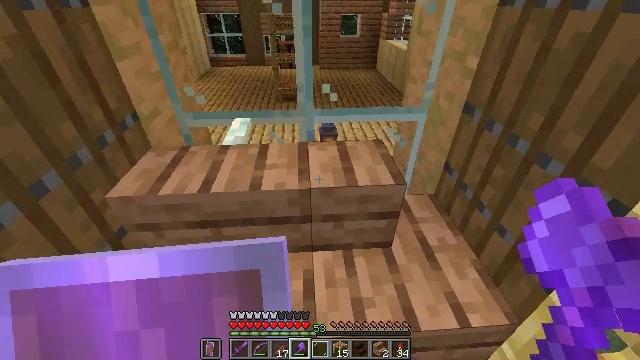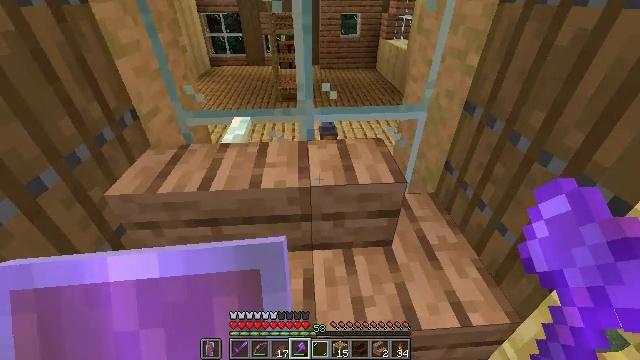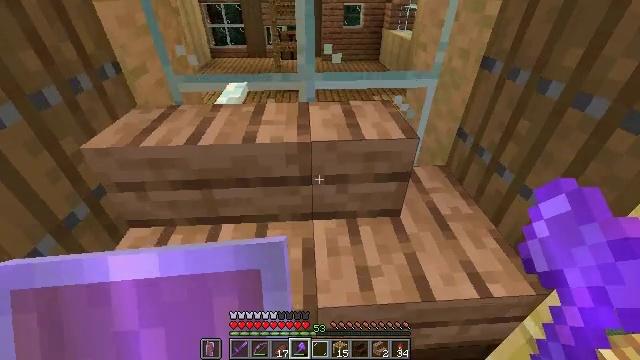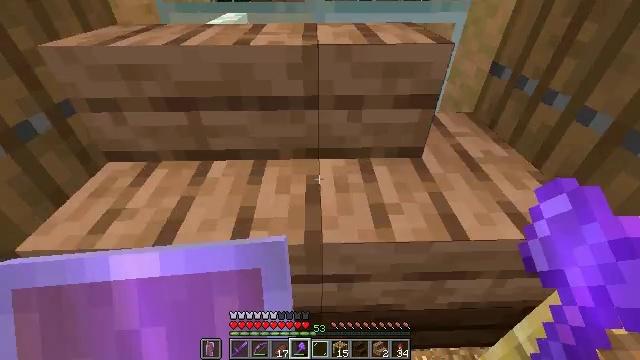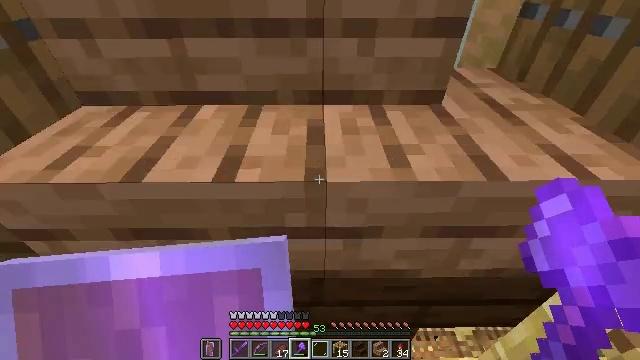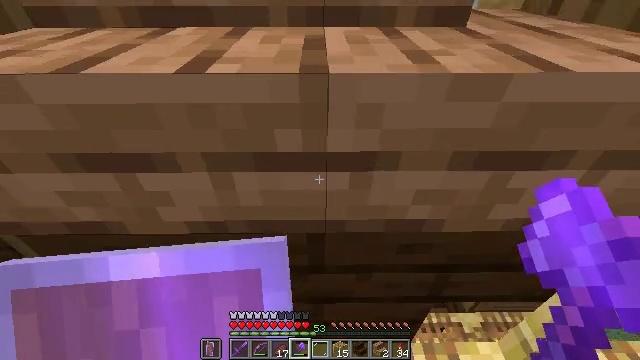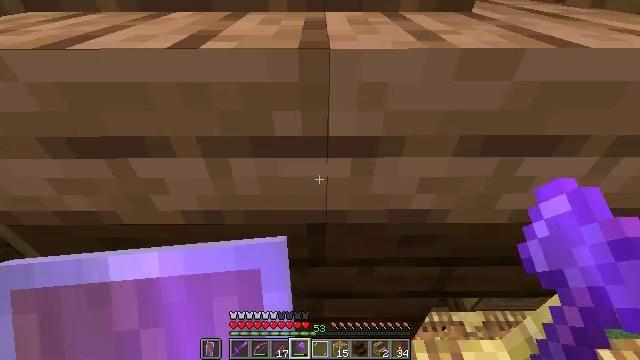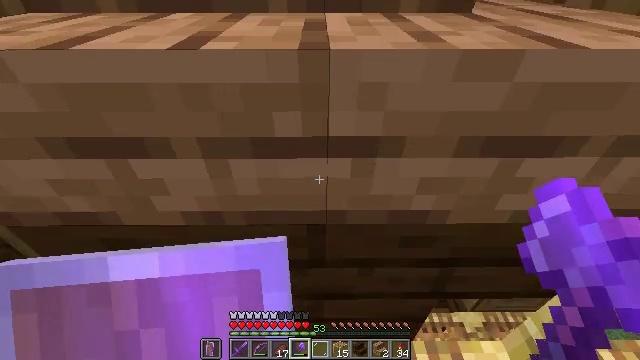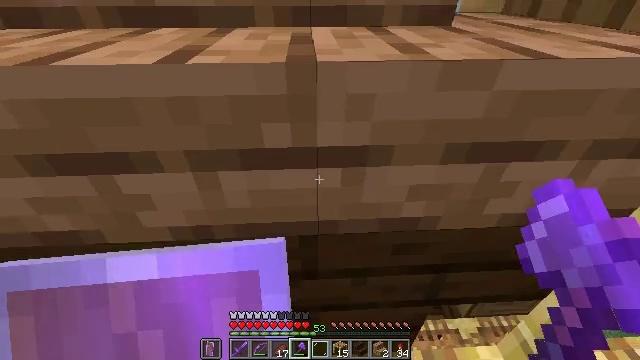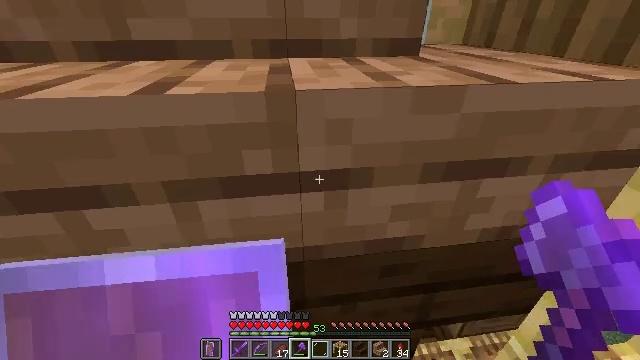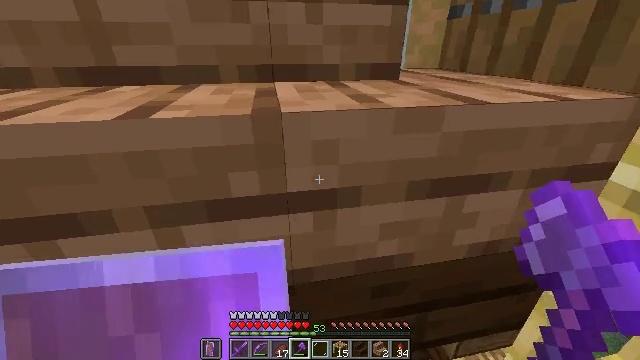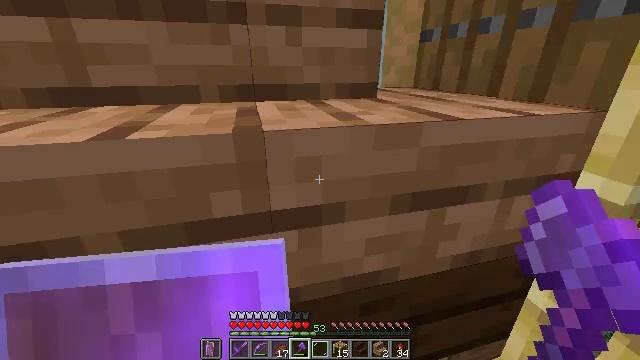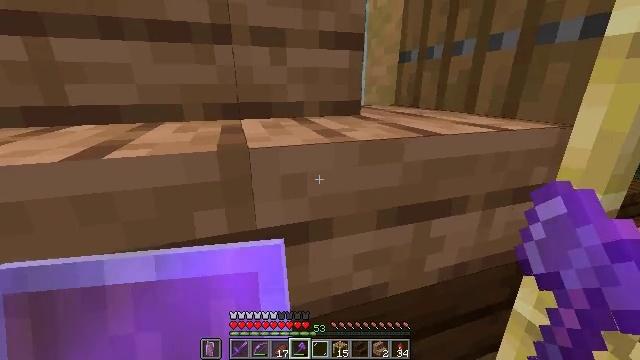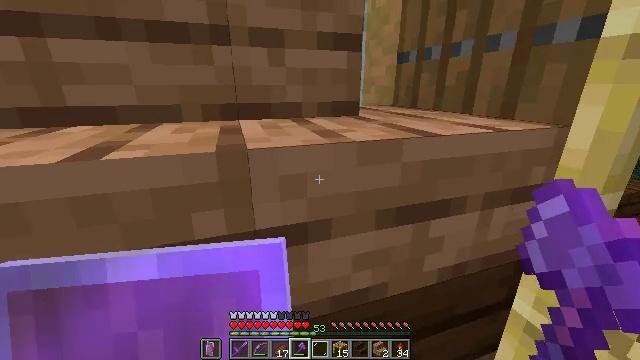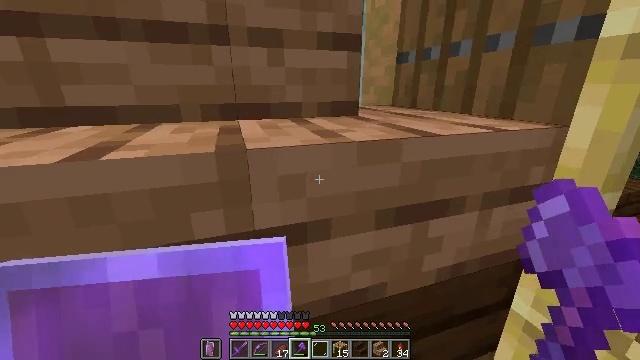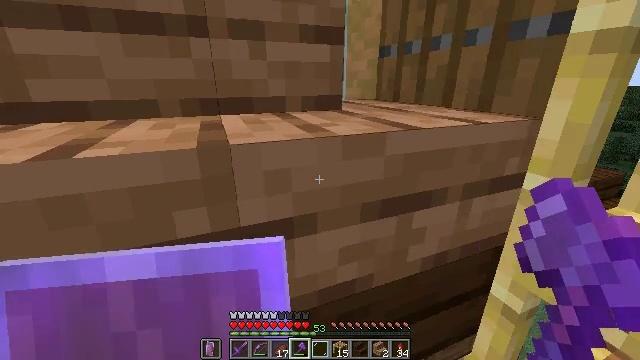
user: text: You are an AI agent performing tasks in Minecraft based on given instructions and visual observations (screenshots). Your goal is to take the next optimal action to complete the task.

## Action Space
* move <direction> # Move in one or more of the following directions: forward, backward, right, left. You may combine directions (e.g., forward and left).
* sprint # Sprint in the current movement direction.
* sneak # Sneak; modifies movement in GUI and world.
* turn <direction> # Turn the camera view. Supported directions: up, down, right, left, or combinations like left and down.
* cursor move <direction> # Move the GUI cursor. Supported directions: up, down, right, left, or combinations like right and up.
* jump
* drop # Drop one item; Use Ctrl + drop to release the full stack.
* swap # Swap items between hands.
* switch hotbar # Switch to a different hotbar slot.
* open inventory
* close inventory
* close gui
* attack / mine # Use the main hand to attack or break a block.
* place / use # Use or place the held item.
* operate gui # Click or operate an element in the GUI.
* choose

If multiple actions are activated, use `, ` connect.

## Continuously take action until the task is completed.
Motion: motion action
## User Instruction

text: Remove jungle stairs from their place.
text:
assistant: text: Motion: jump
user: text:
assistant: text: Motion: no_op
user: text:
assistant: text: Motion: turn left and down
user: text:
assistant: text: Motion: turn left
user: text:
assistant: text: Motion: no_op
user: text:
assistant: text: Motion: no_op
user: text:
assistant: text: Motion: no_op
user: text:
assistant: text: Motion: turn right and up
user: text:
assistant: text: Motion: turn right and up
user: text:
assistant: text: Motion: turn right and up
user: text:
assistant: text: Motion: turn right and up
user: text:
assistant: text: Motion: turn right and up
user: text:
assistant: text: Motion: no_op
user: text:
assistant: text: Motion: no_op
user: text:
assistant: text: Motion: turn right and down
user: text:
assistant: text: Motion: turn right
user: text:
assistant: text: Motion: no_op
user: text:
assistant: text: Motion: attack / mine
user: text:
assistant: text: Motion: attack / mine
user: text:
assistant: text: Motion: attack / mine
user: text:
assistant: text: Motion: attack / mine
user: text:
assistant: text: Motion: attack / mine
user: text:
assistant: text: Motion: attack / mine
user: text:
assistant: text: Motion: no_op
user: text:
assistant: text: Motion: no_op
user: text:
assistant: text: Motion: no_op
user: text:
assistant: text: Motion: no_op
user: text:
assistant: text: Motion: no_op
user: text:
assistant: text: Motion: turn left
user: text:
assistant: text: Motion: turn left